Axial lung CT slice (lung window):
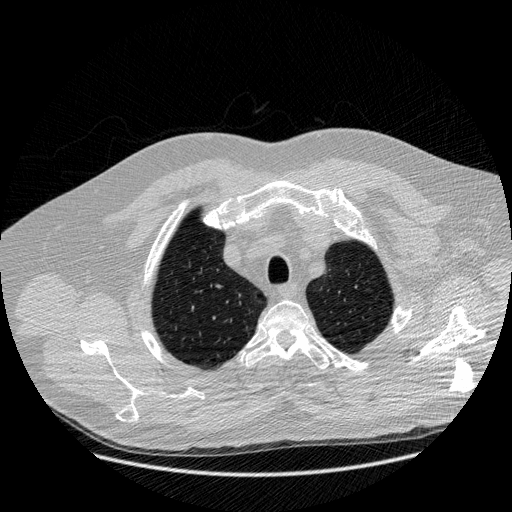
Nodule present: no